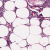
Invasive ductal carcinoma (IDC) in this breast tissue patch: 1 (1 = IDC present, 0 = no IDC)